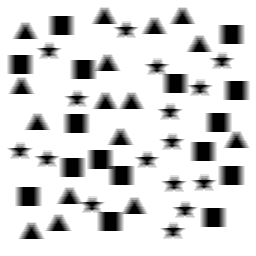
Squares: 16
Triangles: 16
Stars: 16
Total shapes: 48